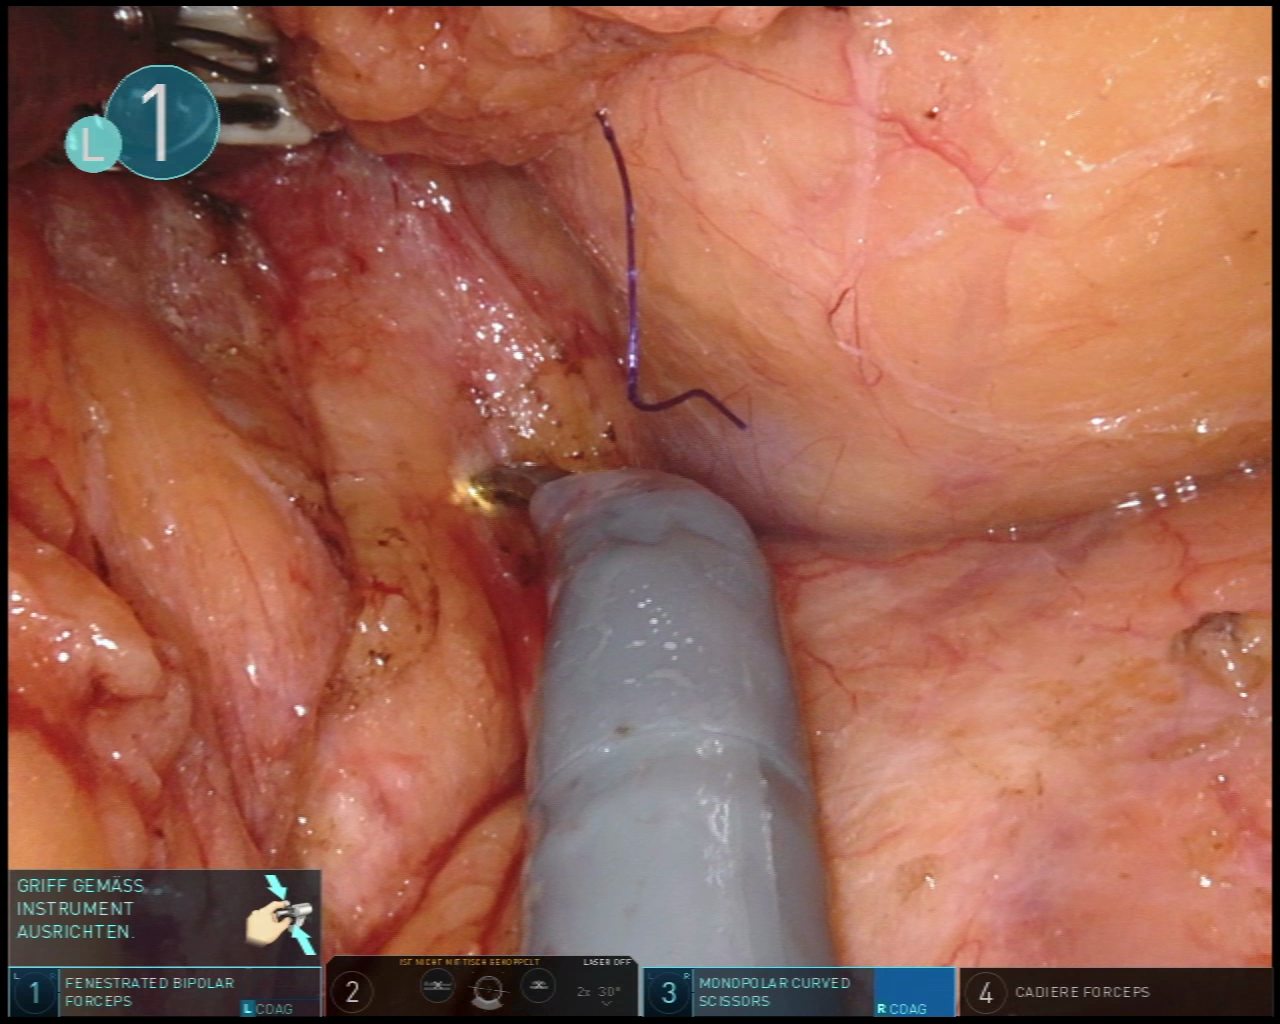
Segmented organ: pancreas
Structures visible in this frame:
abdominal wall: no
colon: yes
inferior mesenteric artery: no
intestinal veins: no
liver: no
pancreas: yes
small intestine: no
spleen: no
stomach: no
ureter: no
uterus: no
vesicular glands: no